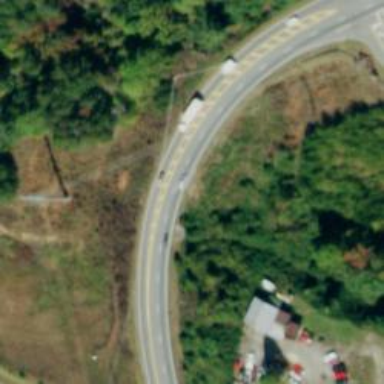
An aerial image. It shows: Asphalt road designated as trunk highway.